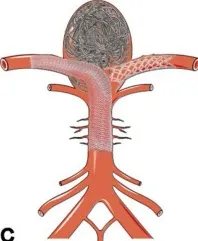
Schematic illustration of flow-diverter stents combined with flow-T stenting-assisted coiling technique. (C) Stent placed in a T shape after the aneurysm is embolized.
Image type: radiology (ct)